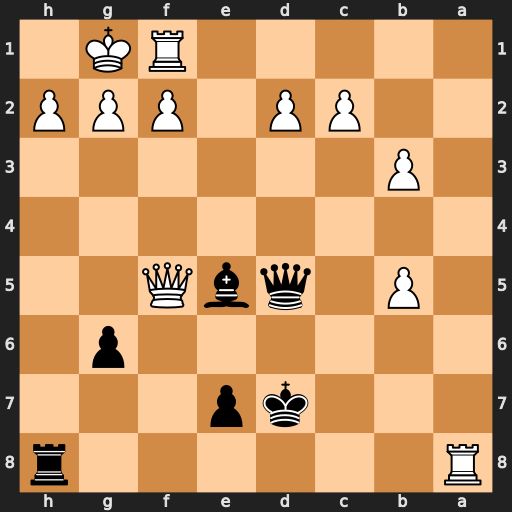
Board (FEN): R6r/3kp3/6p1/1P1qbQ2/8/1P6/2PP1PPP/5RK1
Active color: b
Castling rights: -
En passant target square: -
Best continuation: gxf5